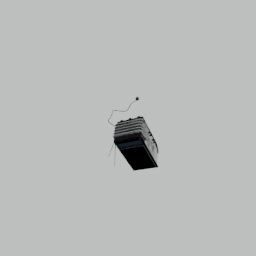
Label: electronics